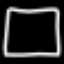
Label: square